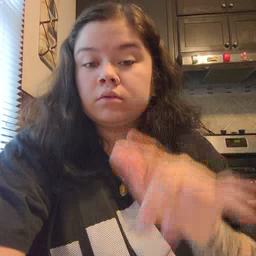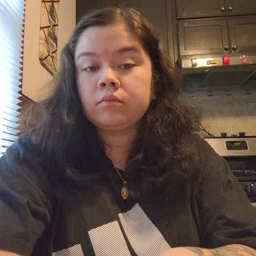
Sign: fine